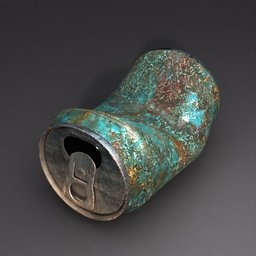
Label: tools